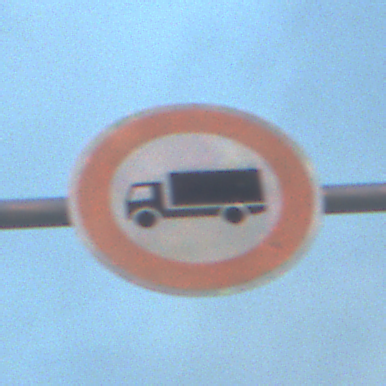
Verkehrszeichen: VerbotFuerKraftfahrzeugeUeberDreiKommaFuenfTonnen
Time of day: SunriseSunset
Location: Outdoor (Beach)
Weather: PartlyCloudy
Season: NotSpecified
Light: Natural